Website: apple
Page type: billing-address
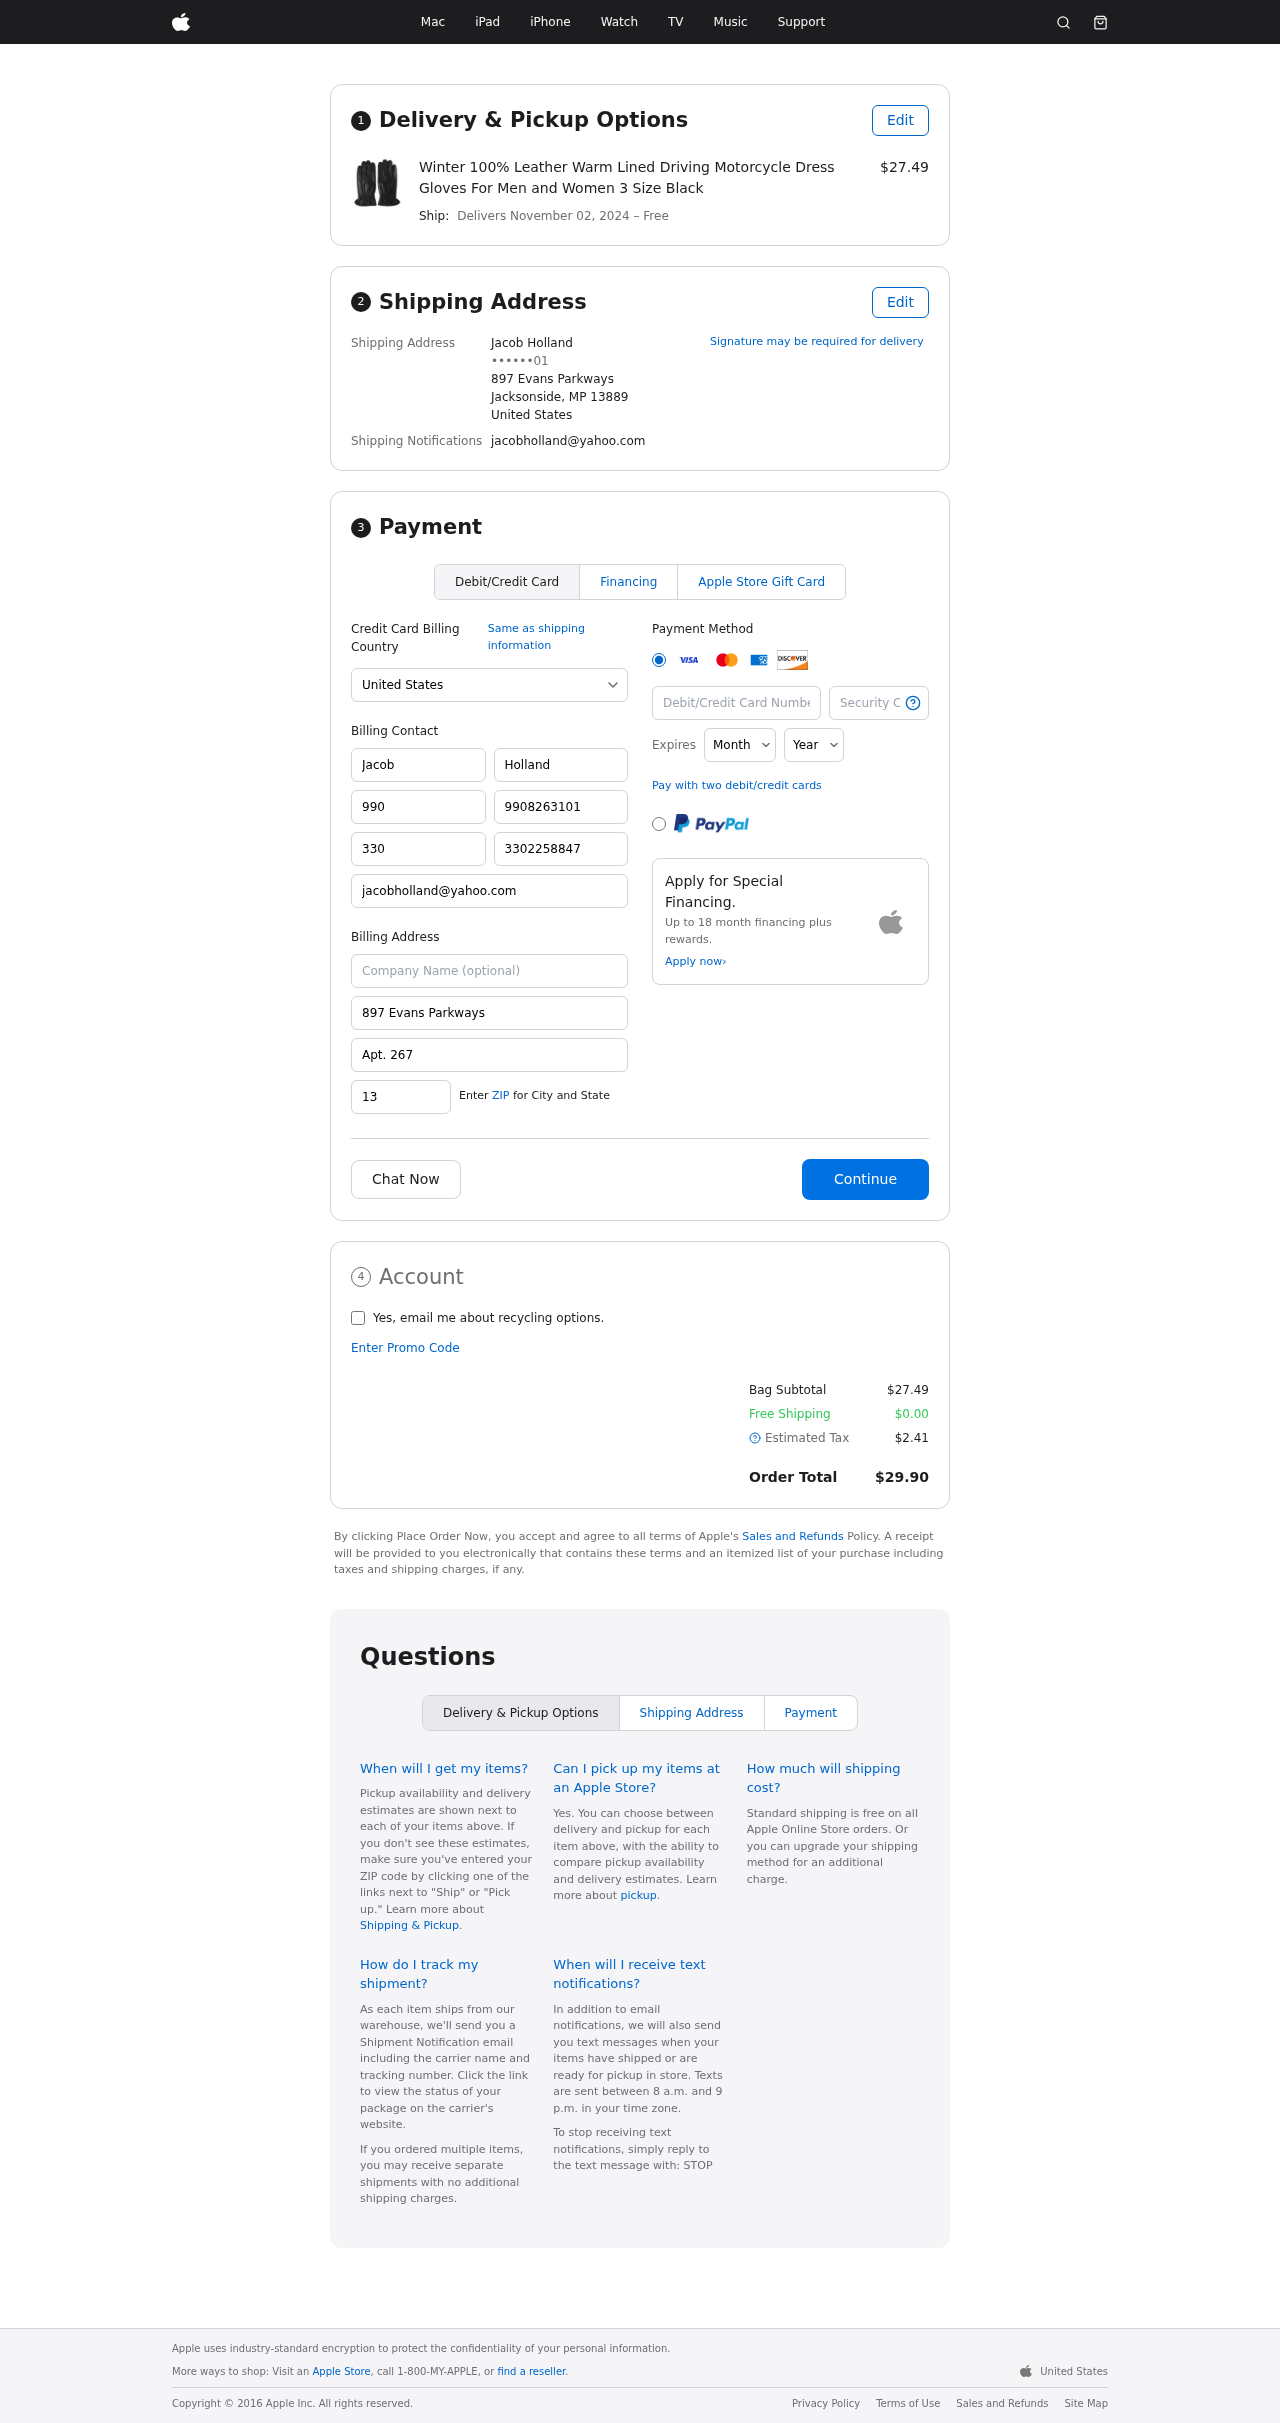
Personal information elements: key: PII_CARD_CVV
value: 065
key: PII_CARD_EXPIRY_MONTH
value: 12
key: PII_CARD_EXPIRY_YEAR
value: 27
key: PII_CARD_NUMBER
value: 2394 1442 4110 7032
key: PII_CITY_STATE_ZIP
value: Jacksonside, MP 13889
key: PII_COUNTRY
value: United States
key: PII_EMAIL
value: jacobholland@yahoo.com
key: PII_FULLNAME
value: Jacob Holland
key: PII_STREET
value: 897 Evans Parkways
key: PII_PHONE_MASKED
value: ••••••01
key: PII_BILLING_FIRSTNAME
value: Jacob
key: PII_BILLING_LASTNAME
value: Holland
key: PII_BILLING_PHONE_AREA
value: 990
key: PII_BILLING_PHONE
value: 9908263101
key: PII_BILLING_PHONE_ALT_AREA
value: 330
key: PII_BILLING_PHONE_ALT
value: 3302258847
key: PII_BILLING_EMAIL
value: jacobholland@yahoo.com
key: PII_BILLING_STREET
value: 897 Evans Parkways
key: PII_BILLING_STREET2
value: Apt. 267
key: PII_BILLING_POSTCODE
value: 13889
Product elements: key: PRODUCT1_NAME
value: Winter 100% Leather Warm Lined Driving Motorcycle Dress Gloves For Men and Women 3 Size Black
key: PRODUCT1_PRICE
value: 27.49
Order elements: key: ORDER_DELIVERY_DATE
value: November 02, 2024
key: ORDER_SUBTOTAL
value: $27.49
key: ORDER_SHIPPING_COST
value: $0.00
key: ORDER_TAX
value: $2.41
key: ORDER_TOTAL
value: $29.90